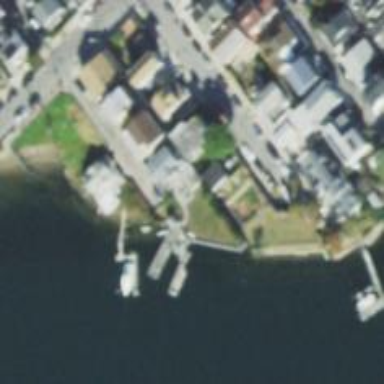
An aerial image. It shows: Man-made pier.